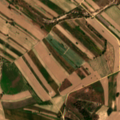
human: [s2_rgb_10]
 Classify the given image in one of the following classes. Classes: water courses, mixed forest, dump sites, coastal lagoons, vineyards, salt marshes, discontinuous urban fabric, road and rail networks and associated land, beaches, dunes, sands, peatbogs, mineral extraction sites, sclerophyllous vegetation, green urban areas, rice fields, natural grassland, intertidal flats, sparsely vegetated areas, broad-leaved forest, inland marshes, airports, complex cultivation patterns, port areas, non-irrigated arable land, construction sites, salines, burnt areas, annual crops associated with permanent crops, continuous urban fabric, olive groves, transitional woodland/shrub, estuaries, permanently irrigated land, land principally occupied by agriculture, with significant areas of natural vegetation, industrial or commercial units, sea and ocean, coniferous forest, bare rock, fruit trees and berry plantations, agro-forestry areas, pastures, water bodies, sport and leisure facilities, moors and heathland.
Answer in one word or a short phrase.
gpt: permanently irrigated land, complex cultivation patterns